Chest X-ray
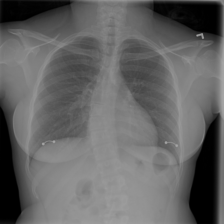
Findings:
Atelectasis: negative
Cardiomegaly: negative
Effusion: negative
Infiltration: negative
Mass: negative
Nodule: negative
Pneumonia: negative
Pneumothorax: negative
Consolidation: negative
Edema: negative
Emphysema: negative
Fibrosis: negative
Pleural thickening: negative
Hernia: negative